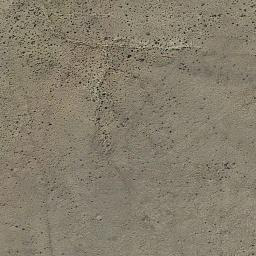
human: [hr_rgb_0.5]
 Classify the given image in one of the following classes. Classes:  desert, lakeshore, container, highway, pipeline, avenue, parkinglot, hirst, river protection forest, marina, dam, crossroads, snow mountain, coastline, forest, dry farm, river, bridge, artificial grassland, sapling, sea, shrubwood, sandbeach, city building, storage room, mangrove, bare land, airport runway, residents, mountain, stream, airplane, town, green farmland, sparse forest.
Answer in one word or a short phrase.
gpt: bare land